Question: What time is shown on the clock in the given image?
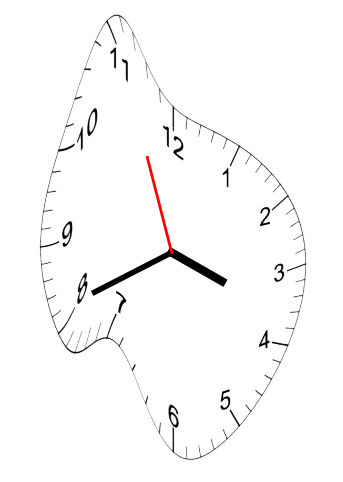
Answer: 03:40:56